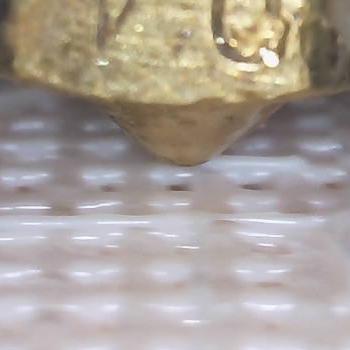
Flow rate: 39%